Question: I want to display the "Request for Permission" box directly when the user enters <URL> documentation is pretty clear on how the URL have to look like
'''
https://graph.facebook.com/oauth/authorize?client_id=[APPID]&redirect_uri=http://www.myfancyapp.com/&scope=user_photos,user_videos,publish_stream
'''
Pasting this URL directly into the browser works like it should. What I want is to redirect the user via JavaScript (or something else) from the application URL
'''
http://apps.facebook.com/myfancyapp
'''
to the authentication box URL above.
I thought something like this would work:
'''
<script type="text/javascript">
<!--
window.location = "https://graph.facebook.com/oauth/authorize?client_id=[APPID]&redirect_uri=http://www.myfancyapp.com/&scope=user_photos,user_videos,publish_stream"
//-->
</script>
'''
This redirects me to a page with a body that looks like this

Clicking on the image/test then redirects to the authentication box.
How can I directly redirect to the "Request for Permission" box. I know it works somehow as other developers (Zynga for example) already do it.
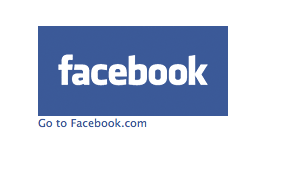
Answer: I'm doing the same thing as the asker, only instead of window.location, use top.location.href = "https://graph....."
Like:
'''
<script type="text/javascript">
top.location.href = "https://graph.facebook.com/oauth/authorize?client_id=[APPID]&scope=email&redirect_uri=http://apps.facebook.com/myfancyapp/";
</script>
'''
Prompts for login if needed, and then permissions. Then redirects to the app.